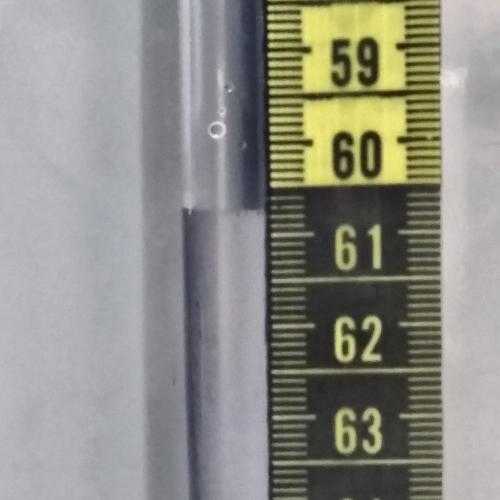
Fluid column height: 60.7 cm